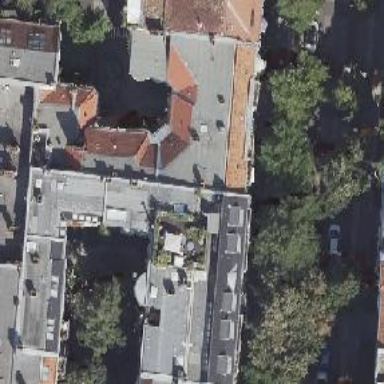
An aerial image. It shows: Residential building with apartments. It features roof made of roof tiles in double saltbox shape.